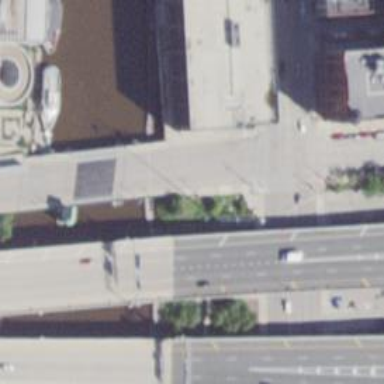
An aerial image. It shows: Footway road that includes lift bridge.